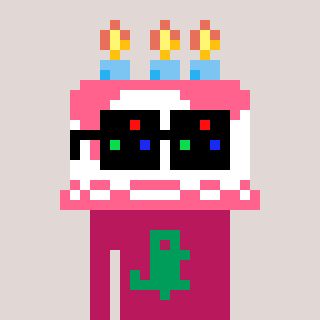
a pixel art character with square black sunglasses, a cake-shaped head and a darkpink-colored body on a warm background